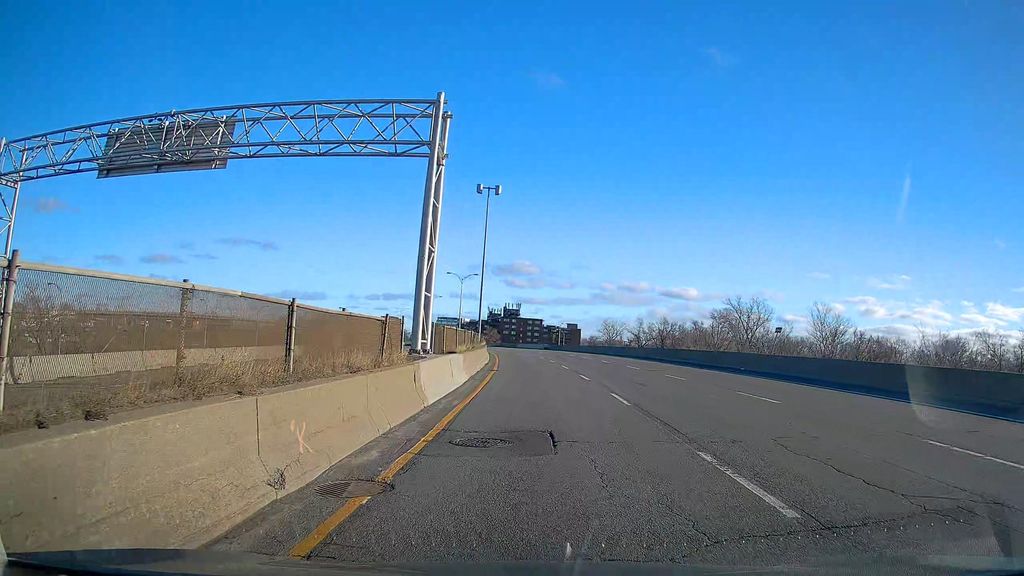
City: montreal